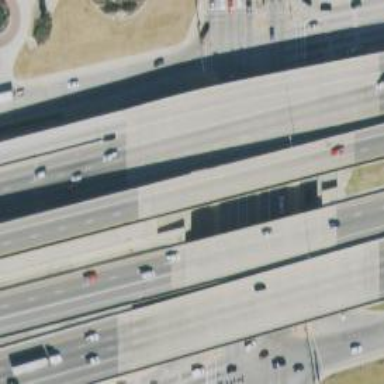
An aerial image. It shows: Motorway bridge.